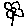
Label: flower